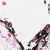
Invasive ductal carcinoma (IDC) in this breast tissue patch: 0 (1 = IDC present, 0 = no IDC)